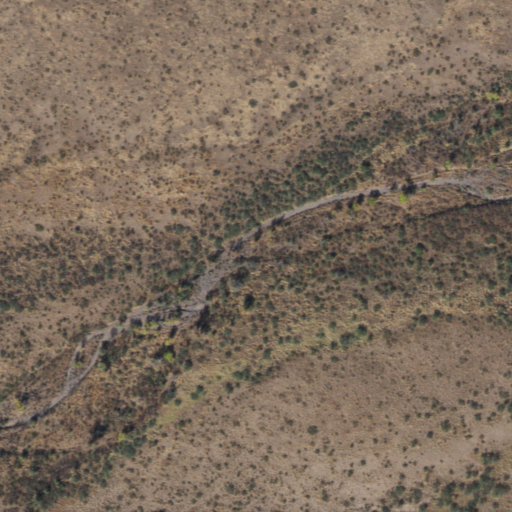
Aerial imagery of valley in Arizona named Box Spring Canyon containing only shrub